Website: macys
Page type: gifting
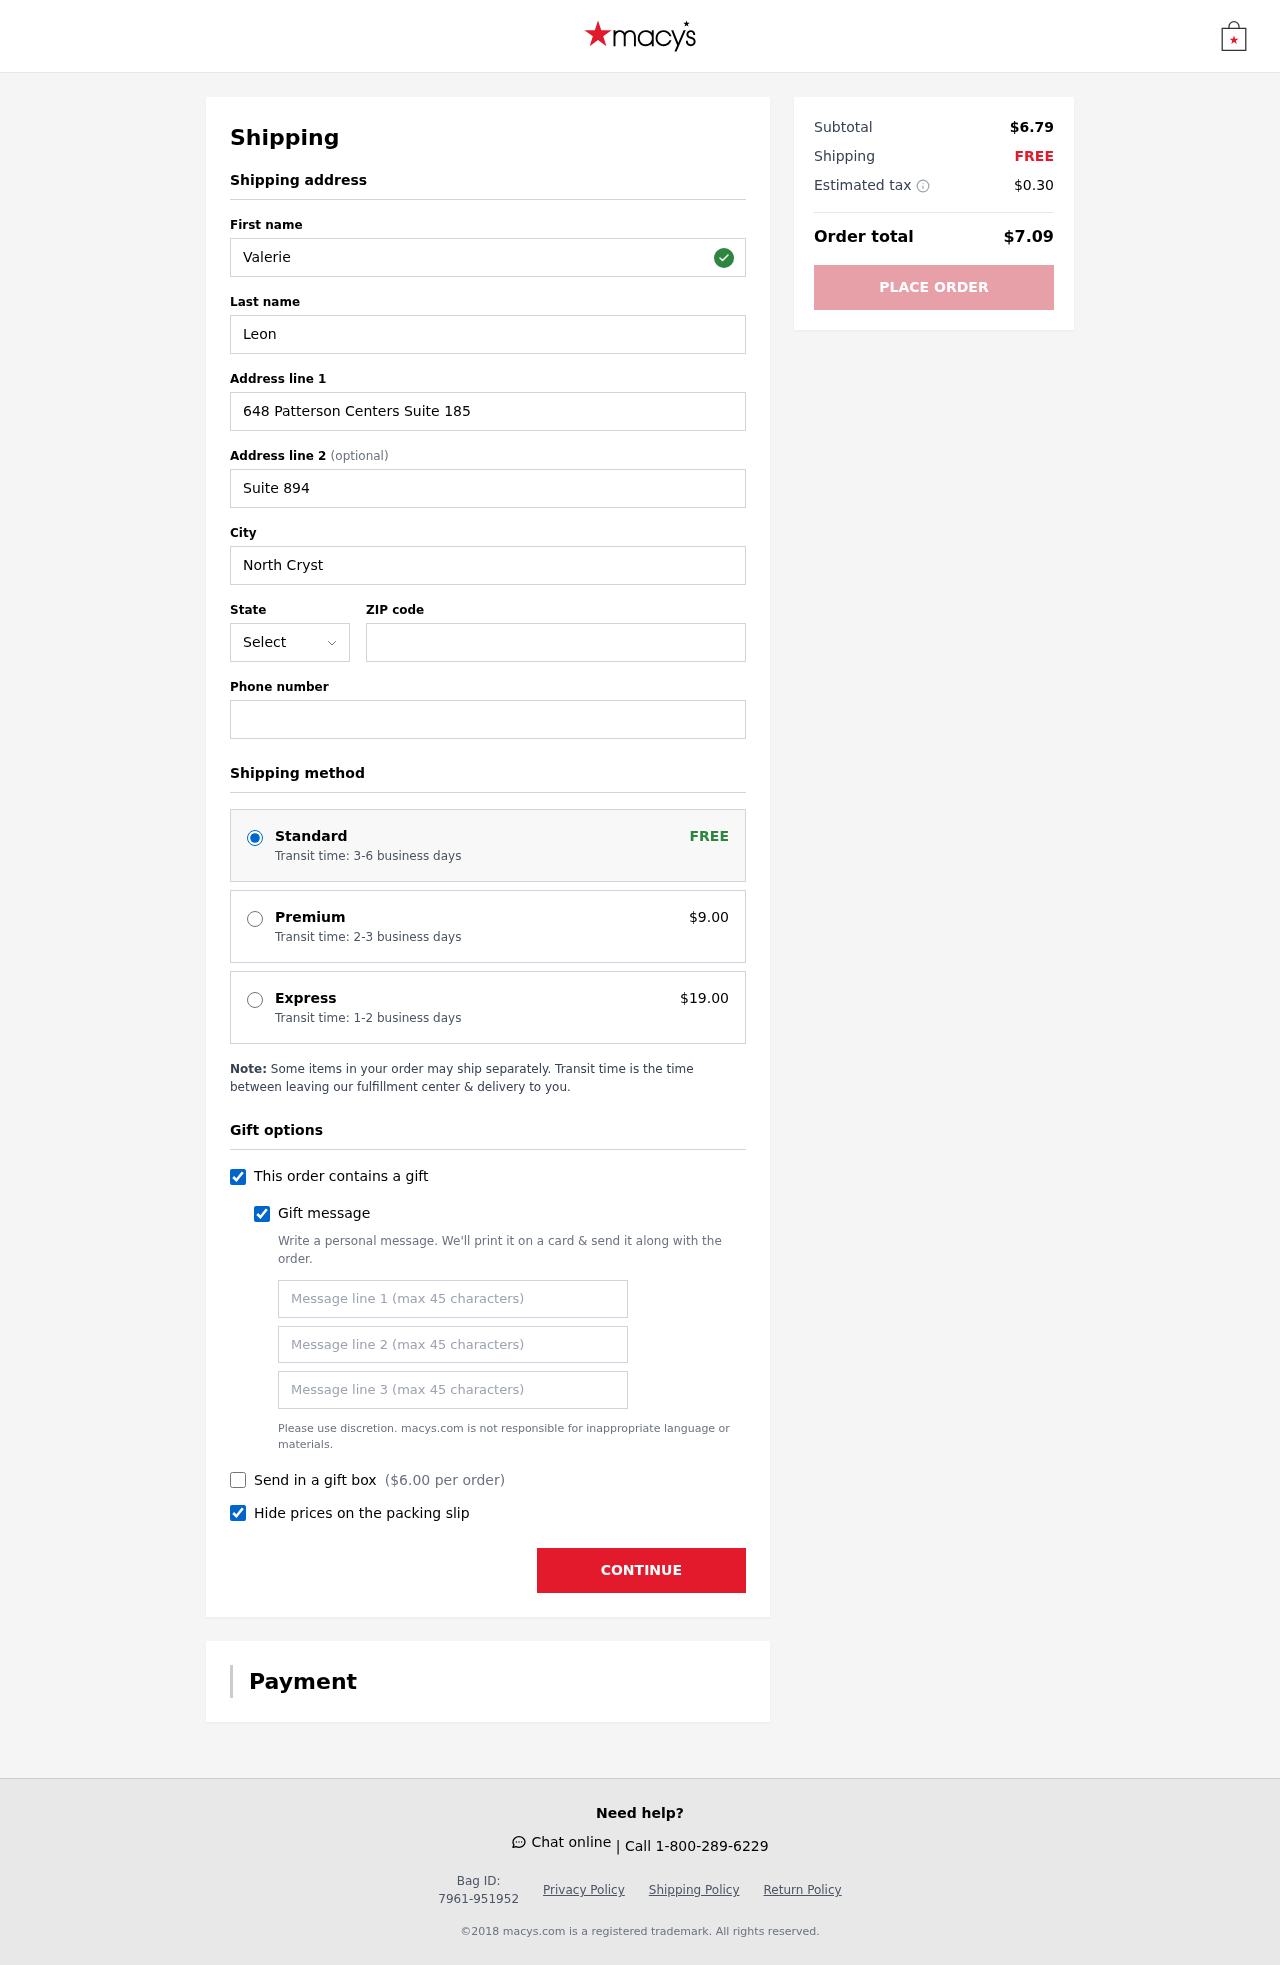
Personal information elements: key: PII_STATE_ABBR
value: MA
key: PII_FIRSTNAME
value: Valerie
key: PII_LASTNAME
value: Leon
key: PII_STREET
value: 648 Patterson Centers Suite 185
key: PII_STREET2
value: Suite 894
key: PII_CITY
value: North Crystalton
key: PII_POSTCODE
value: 60576
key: PII_PHONE
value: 8829423164
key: PII_GIFT_MESSAGE
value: Happy snacking, James! I thought these would make a fun little treat to add some joy to your day. Enjoy!  Valerie
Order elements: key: ORDER_SHIPPING_STANDARD
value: Transit time: 3-6 business days
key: ORDER_SHIPPING_PREMIUM
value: Transit time: 2-3 business days
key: ORDER_SHIPPING_PREMIUM_PRICE
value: $9.00
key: ORDER_SHIPPING_EXPRESS
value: Transit time: 1-2 business days
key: ORDER_SHIPPING_EXPRESS_PRICE
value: $19.00
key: ORDER_GIFT_BOX_PRICE
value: $6.00
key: ORDER_SUBTOTAL
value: $6.79
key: ORDER_SHIPPING_COST
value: FREE
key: ORDER_TAX
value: $0.30
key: ORDER_TOTAL
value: $7.09